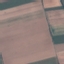
Label: AnnualCrop